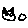
Label: cat